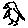
Label: bird